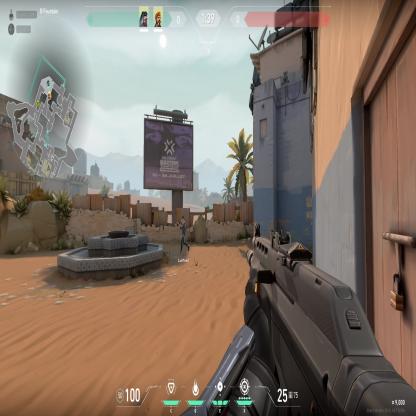
Label: teammate